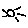
Label: sun